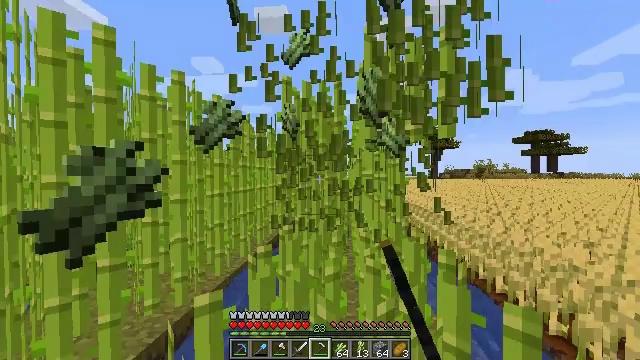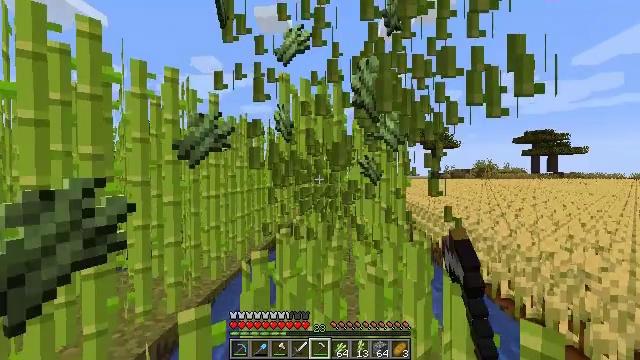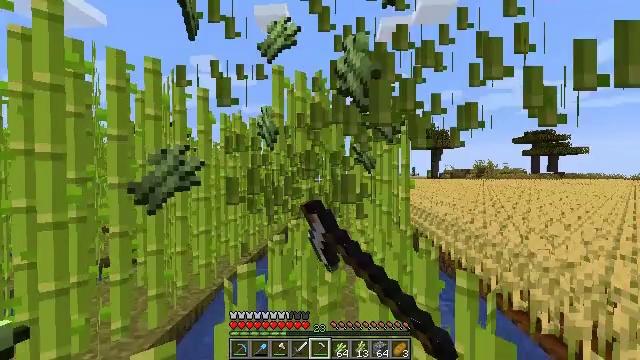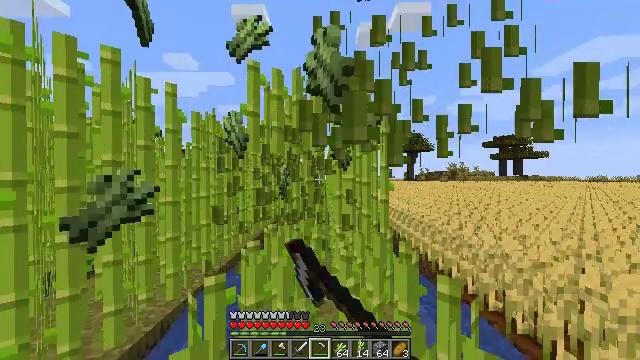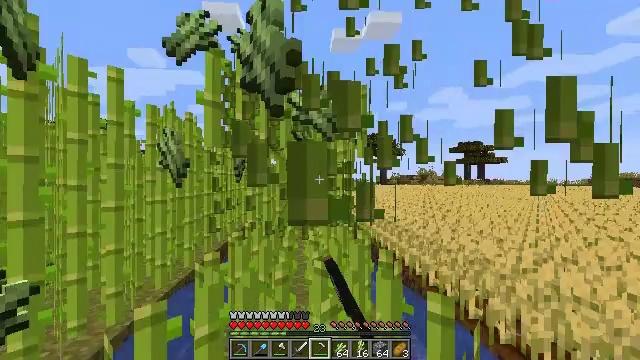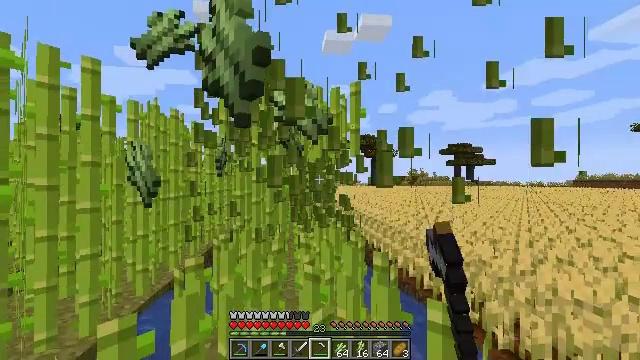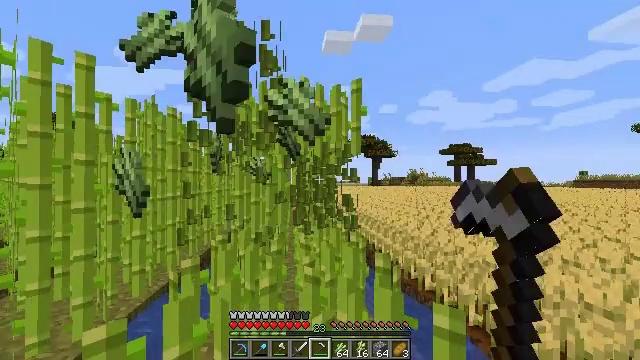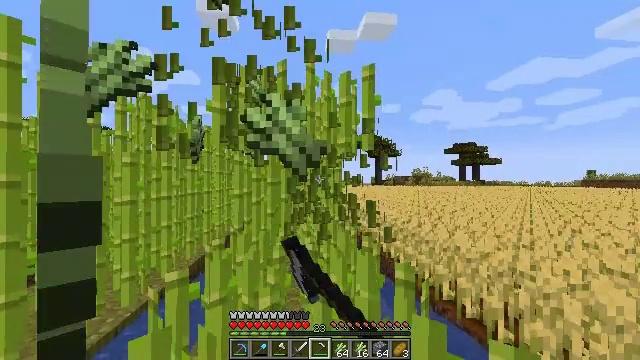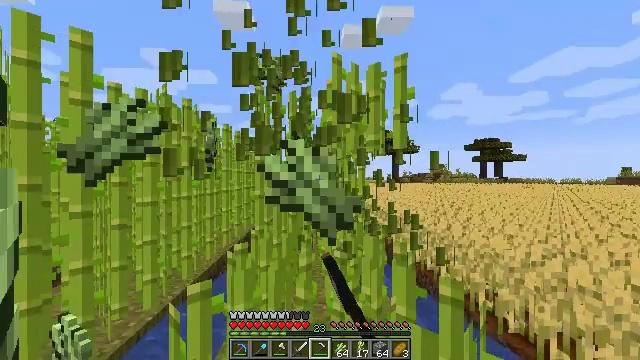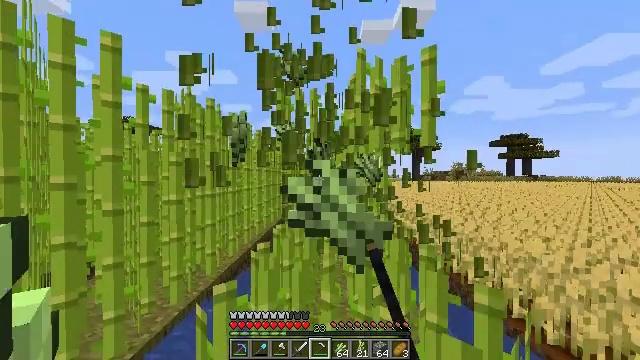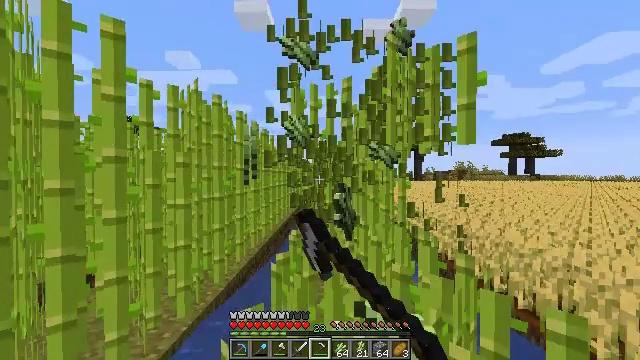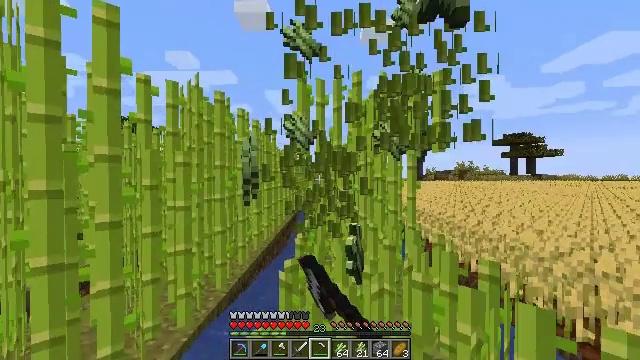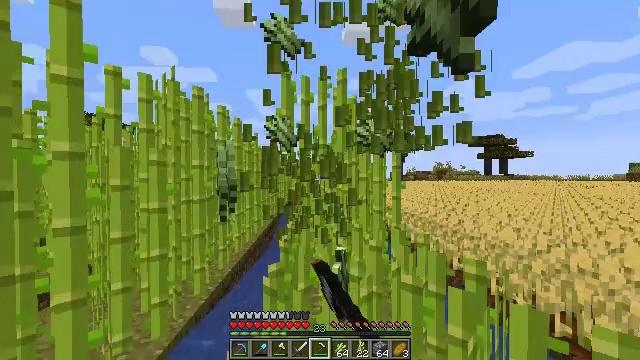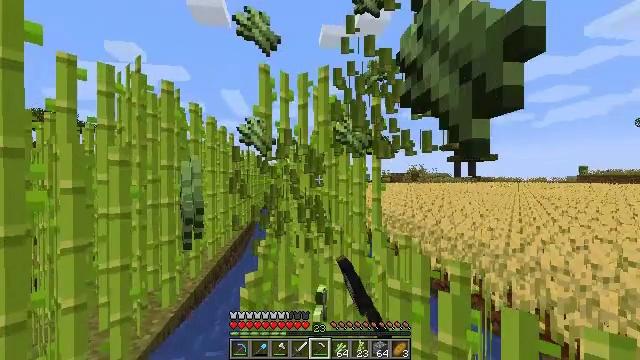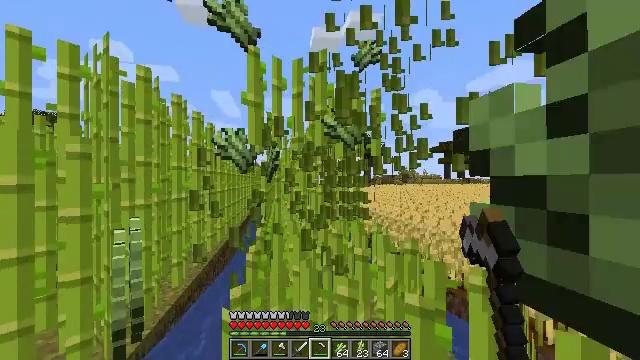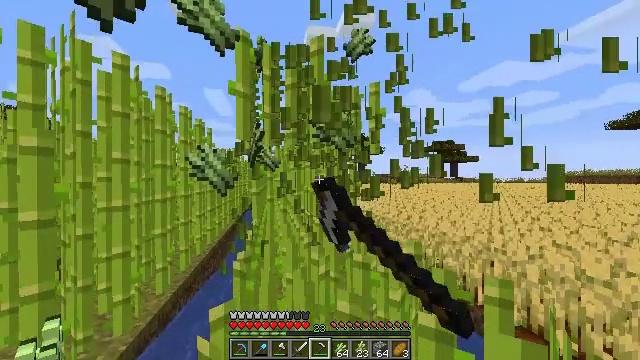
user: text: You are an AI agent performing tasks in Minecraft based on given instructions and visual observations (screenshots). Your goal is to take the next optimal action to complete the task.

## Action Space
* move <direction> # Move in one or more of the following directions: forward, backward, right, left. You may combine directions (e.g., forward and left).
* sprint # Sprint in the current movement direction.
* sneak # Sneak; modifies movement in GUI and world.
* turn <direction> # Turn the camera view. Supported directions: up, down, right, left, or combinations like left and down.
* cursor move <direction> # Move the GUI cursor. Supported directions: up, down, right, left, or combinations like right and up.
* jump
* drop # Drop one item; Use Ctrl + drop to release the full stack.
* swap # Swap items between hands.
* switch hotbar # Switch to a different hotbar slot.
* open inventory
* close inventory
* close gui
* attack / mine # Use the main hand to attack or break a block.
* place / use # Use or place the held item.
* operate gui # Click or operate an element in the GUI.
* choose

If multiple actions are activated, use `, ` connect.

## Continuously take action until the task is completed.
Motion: motion action
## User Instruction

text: Harvest sugar cane from the plant.
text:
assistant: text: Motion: move forward, attack / mine
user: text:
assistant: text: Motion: move forward, attack / mine
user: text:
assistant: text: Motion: move forward, turn right, attack / mine
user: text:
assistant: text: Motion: move forward, turn right, attack / mine
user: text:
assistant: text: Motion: move forward, turn right, attack / mine
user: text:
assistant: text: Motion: move forward, attack / mine
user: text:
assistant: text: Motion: move forward and move left, attack / mine
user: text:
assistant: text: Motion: move forward and move left, turn left, attack / mine
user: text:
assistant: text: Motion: move forward and move left, turn left, attack / mine
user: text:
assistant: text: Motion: move forward and move left, attack / mine
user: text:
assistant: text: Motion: move forward, attack / mine
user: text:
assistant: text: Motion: move forward, turn right, attack / mine
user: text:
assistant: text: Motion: move forward, turn right, attack / mine
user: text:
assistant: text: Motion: move forward, turn right, attack / mine
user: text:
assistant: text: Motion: move forward, turn right, attack / mine
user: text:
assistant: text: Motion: move forward, attack / mine
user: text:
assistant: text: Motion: move forward, attack / mine
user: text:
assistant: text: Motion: move forward, attack / mine
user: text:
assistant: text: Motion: move forward, attack / mine
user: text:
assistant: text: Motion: move forward, turn left, attack / mine
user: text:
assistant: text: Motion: move forward and move left, turn left, attack / mine
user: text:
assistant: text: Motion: move forward and move left, attack / mine
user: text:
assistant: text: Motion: move forward and move left, attack / mine
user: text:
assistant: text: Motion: move forward, turn right, attack / mine
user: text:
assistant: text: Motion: move forward, turn right, attack / mine
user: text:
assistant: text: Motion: move forward, turn right, attack / mine
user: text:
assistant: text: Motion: move forward, turn right, attack / mine
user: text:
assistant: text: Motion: move forward, attack / mine
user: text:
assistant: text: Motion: move forward, attack / mine
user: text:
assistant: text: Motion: move forward, attack / mine